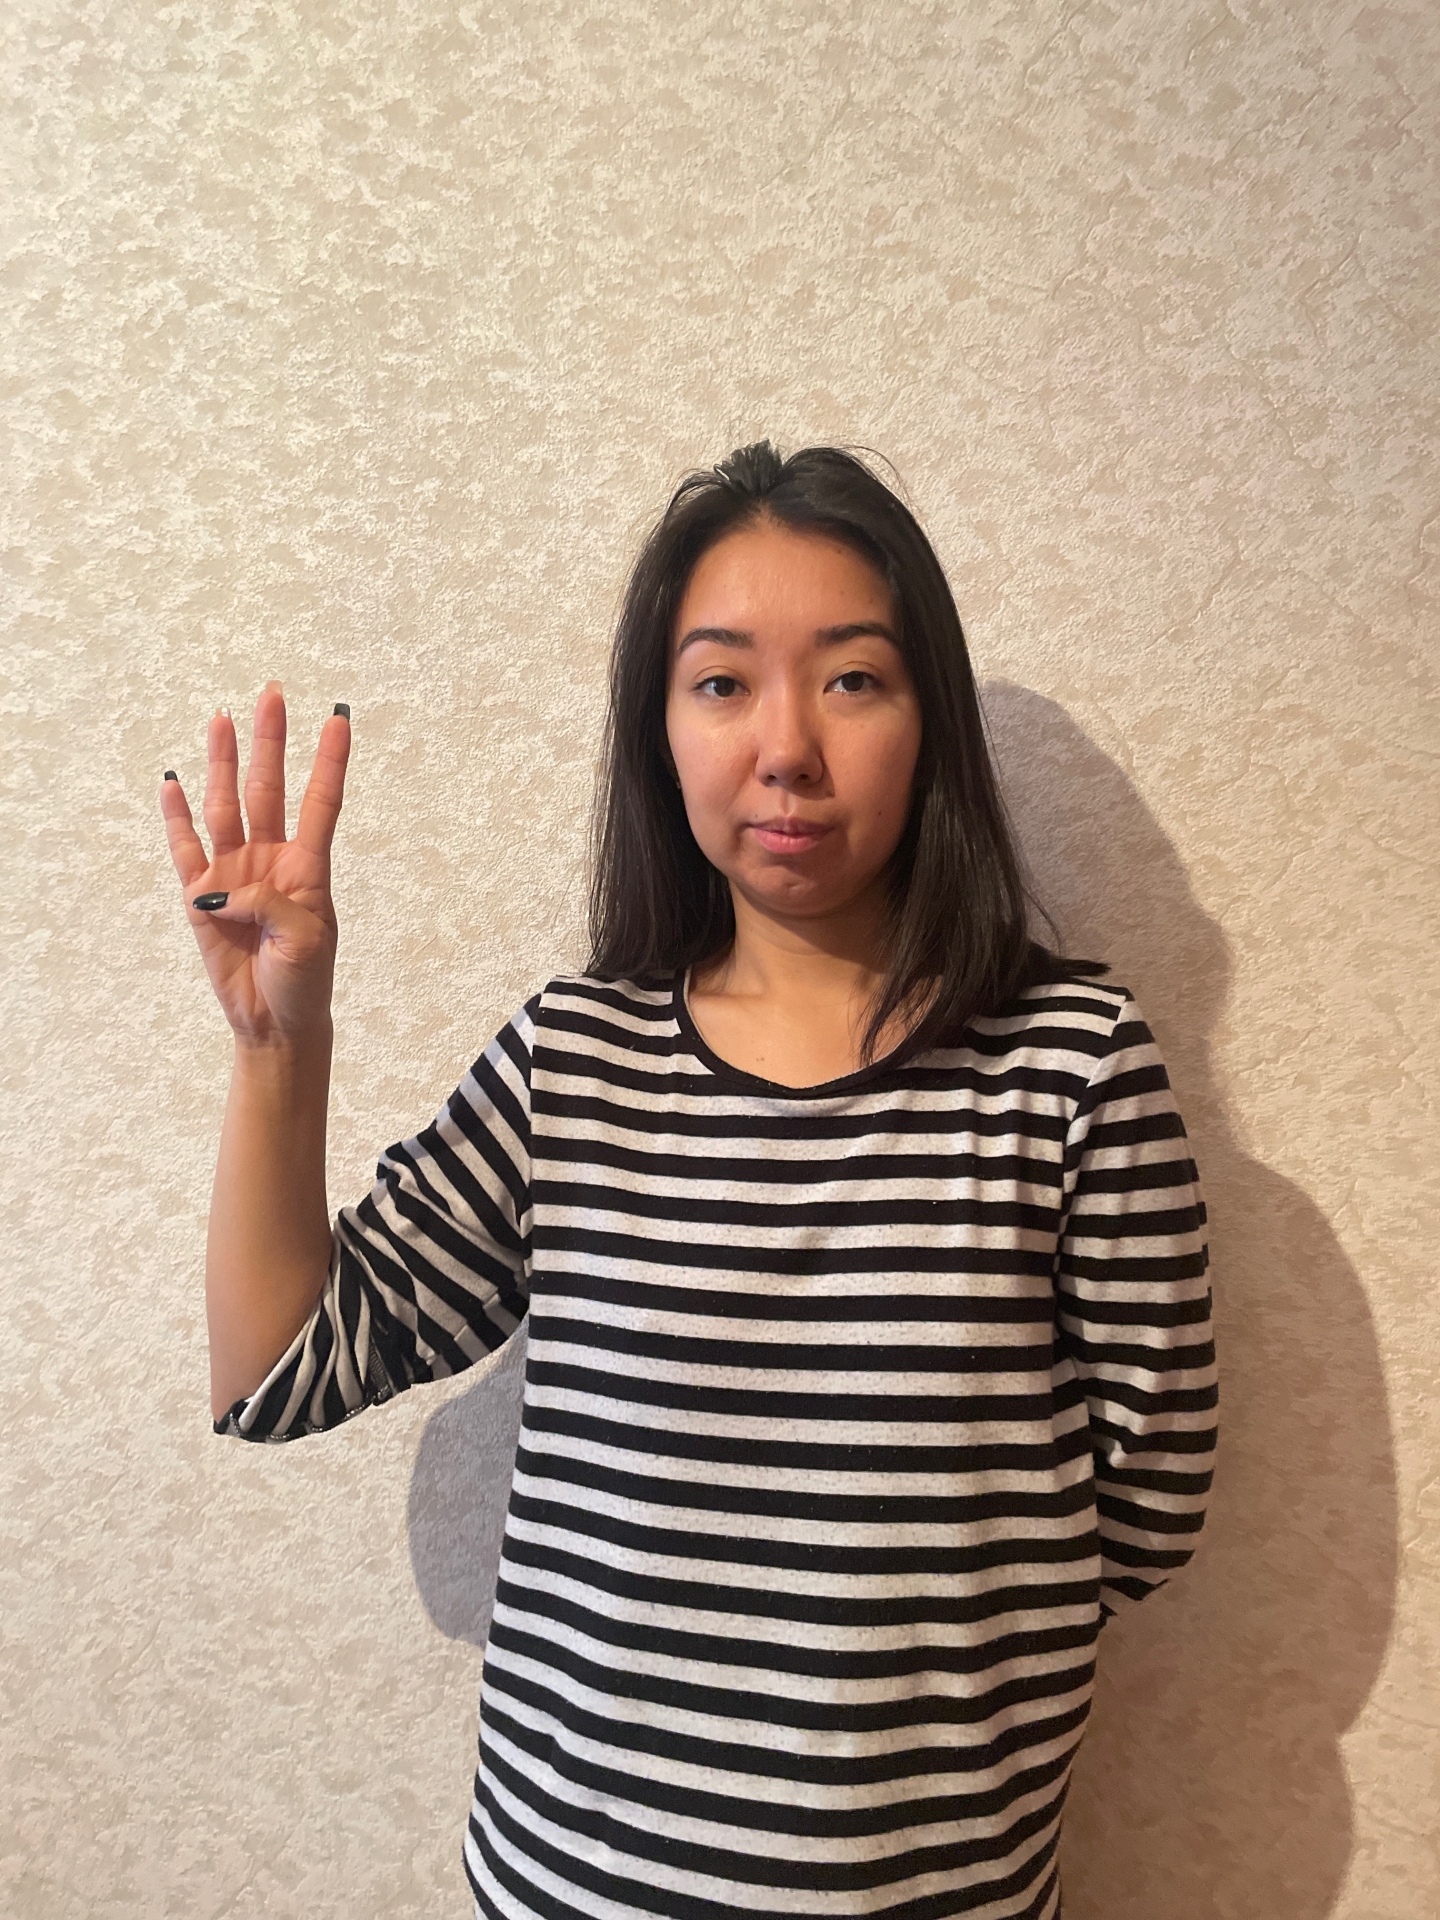
Label: clear